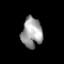
Tissue: prostate
Cell type: Epithelial cells
Senescence score: 0.3542
Nuclear area (px): 607
Mean DAPI intensity: 156.83